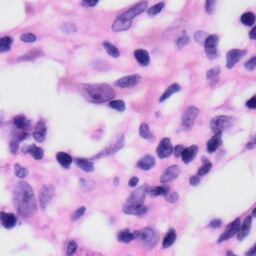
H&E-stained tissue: Skin